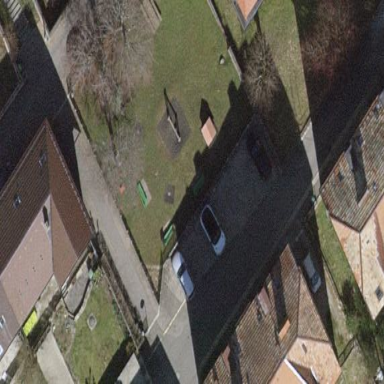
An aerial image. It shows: Parking available on the street side.